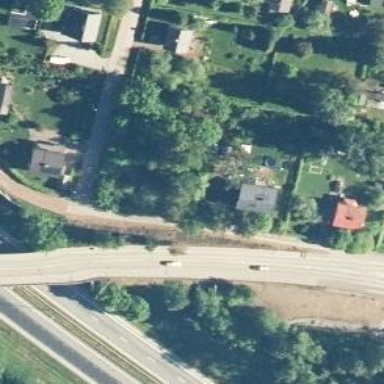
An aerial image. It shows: Asphalt cycleway.